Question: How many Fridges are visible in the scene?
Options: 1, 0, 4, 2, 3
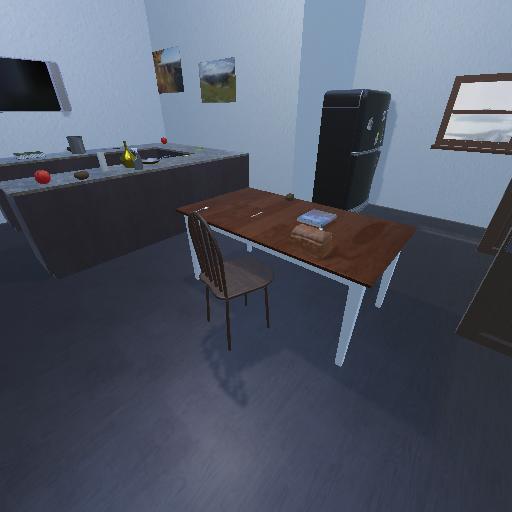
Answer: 1